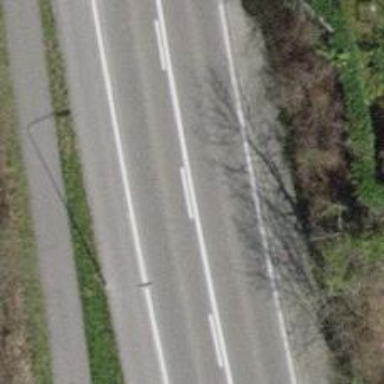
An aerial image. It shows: Secondary road with asphalt surface. It has separate sidewalks on both sides.